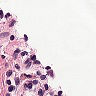
Metastatic tissue present: no